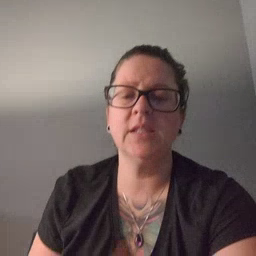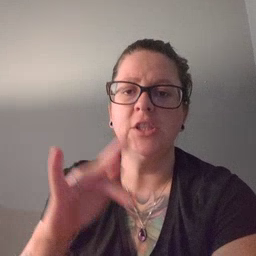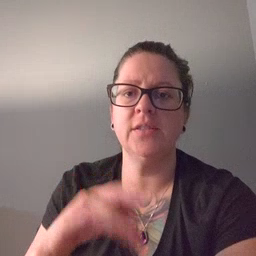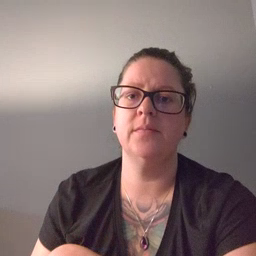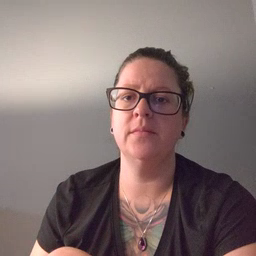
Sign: touch